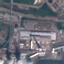
Land use / land cover: Industrial